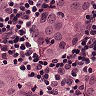
Metastatic tissue present: yes